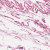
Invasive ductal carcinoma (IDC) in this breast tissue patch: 0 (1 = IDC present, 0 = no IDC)